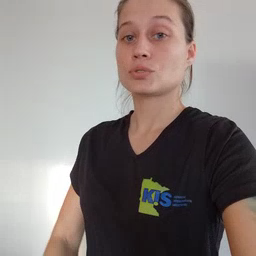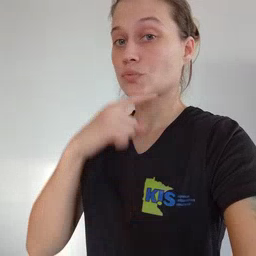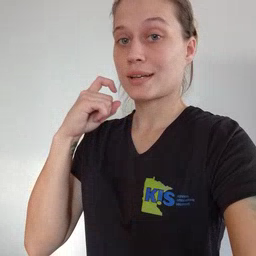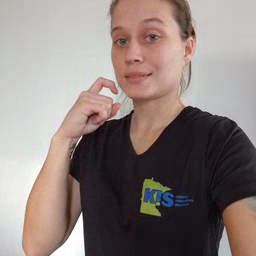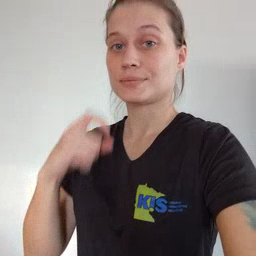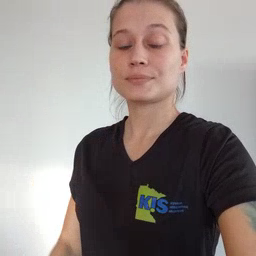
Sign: dry